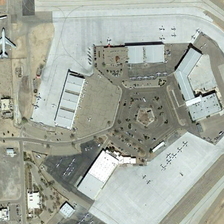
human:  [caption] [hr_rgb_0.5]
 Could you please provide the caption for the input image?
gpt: many white planes were parked at the airport .

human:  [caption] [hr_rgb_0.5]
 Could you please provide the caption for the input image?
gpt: many white planes were parked at the airport .

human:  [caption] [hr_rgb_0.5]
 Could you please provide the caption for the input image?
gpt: the airport covers a large area and has many planes .

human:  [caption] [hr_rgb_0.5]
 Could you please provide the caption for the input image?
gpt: the airport covers a large area and has many planes .

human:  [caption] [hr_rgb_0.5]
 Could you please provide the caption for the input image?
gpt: many white planes were parked at the airport .